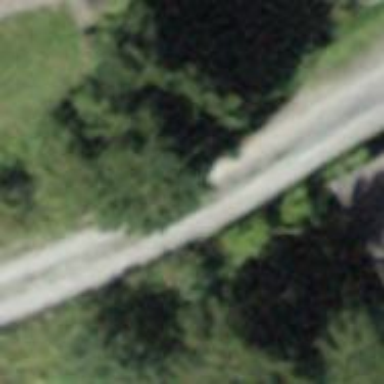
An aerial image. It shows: Track with grade1 tracktype.